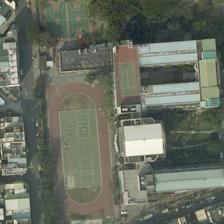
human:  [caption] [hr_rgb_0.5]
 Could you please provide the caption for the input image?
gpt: a playground with two basketball fields and a tennis court is semisurrounded by many buildings .

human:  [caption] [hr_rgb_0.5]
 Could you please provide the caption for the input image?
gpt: many buildings and some green trees are around a playground and two basketball fields .

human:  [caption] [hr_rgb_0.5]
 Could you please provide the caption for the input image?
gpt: a playground with two basketball fields and a tennis court is surrounded by some trees and many buildings .

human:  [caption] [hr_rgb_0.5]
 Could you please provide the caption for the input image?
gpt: the site is very modest at first glance, but what surprised people is that there is a tennis court on the roof of the building nearby .

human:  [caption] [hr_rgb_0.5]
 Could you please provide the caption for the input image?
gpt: a playground with two basketball fields and a tennis court is semisurrounded by many buildings .